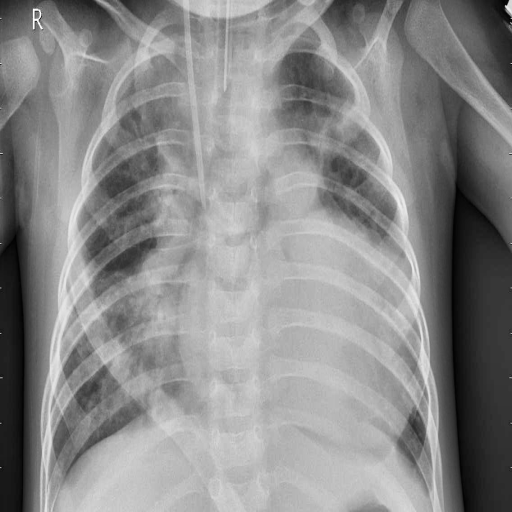
Finding: PNEUMONIA